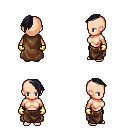
a pixel art fantasy rpg character, female body template, human, light skin, brown cape, robe skirt, raven long mohawk hairstyle, gold gloves, four views (front, back, left, right), 2x2 character sprite sheet, small pixel art, hard edges, no anti-aliasing